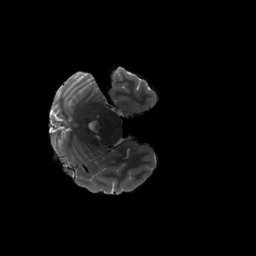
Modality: T2w
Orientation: axial
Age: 27
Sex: female
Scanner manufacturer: siemens
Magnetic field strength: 3 T
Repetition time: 3.2 s
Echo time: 0.564 s